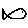
Label: fish